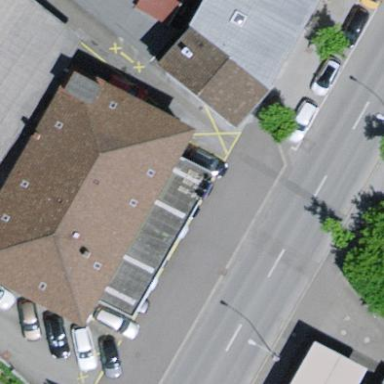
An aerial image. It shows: Building that houses car shop.